Field crop: maize
Growth stage: 2
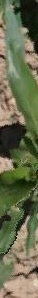
Species: maize